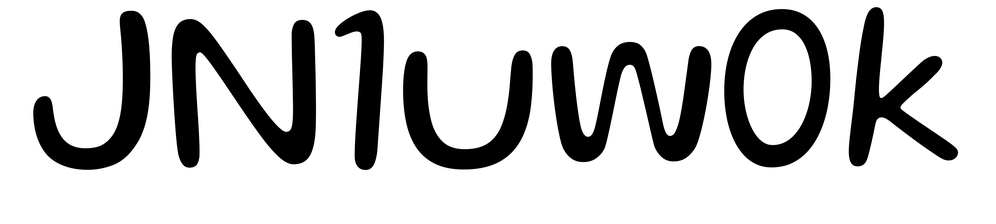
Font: Gluten_Light